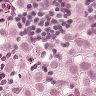
Metastatic tissue present: yes